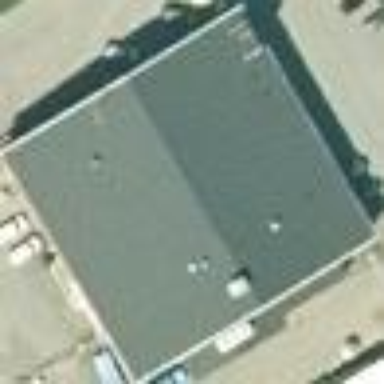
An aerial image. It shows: Retail building.